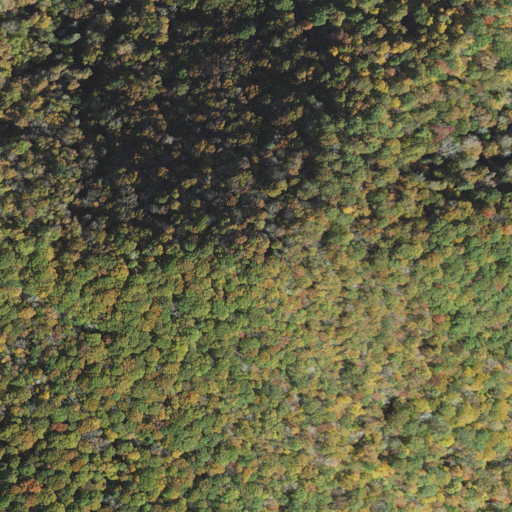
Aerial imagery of mountain in North Carolina named Pinnacle Mountain containing mixed forest, deciduous forest, evergreen forest, and shrub